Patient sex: M
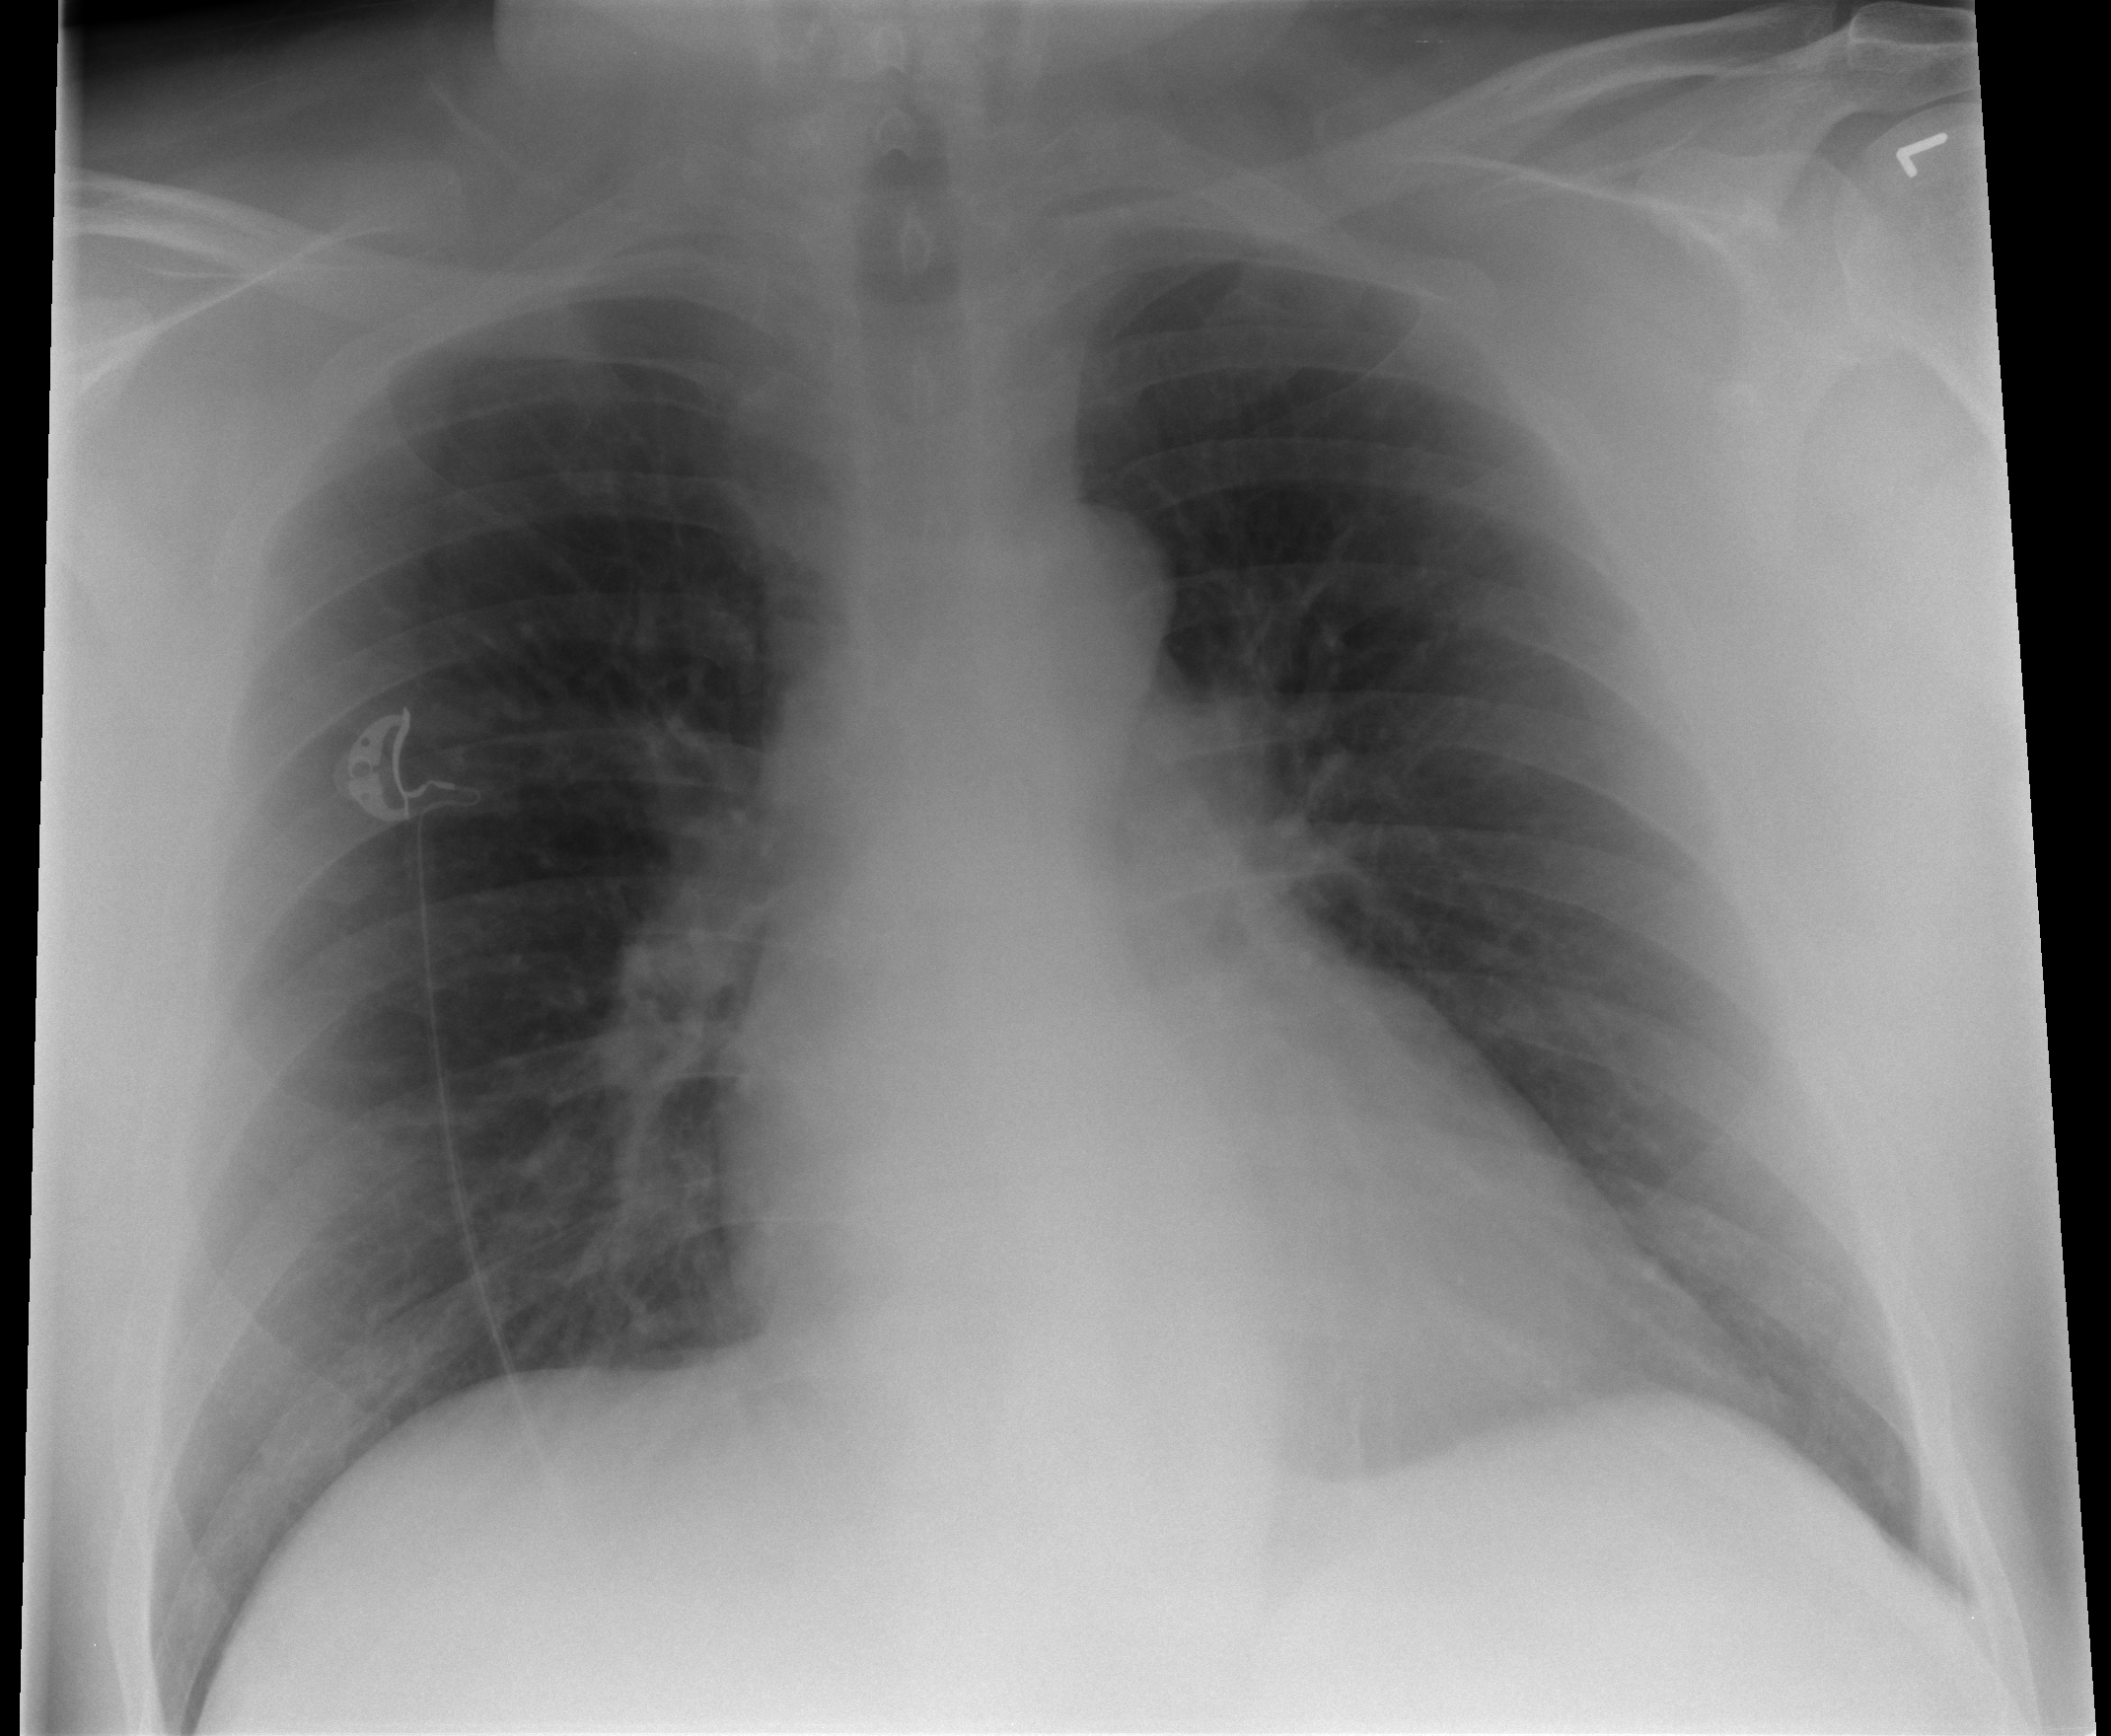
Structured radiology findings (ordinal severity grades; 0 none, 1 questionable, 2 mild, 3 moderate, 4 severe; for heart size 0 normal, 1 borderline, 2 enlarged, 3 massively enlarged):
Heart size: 0
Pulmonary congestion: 2
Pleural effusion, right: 0
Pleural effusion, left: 0
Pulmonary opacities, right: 0
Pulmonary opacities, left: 0
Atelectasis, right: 0
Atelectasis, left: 0